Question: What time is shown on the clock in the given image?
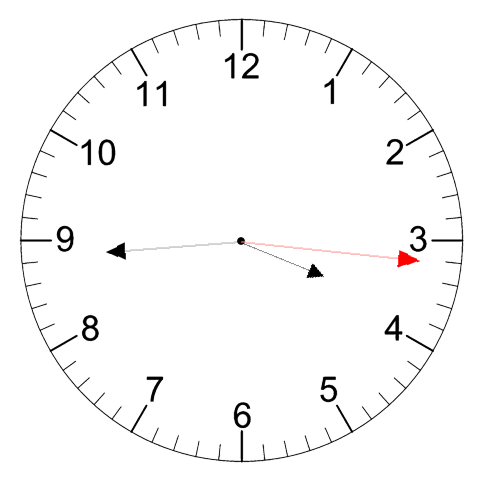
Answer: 03:44:16